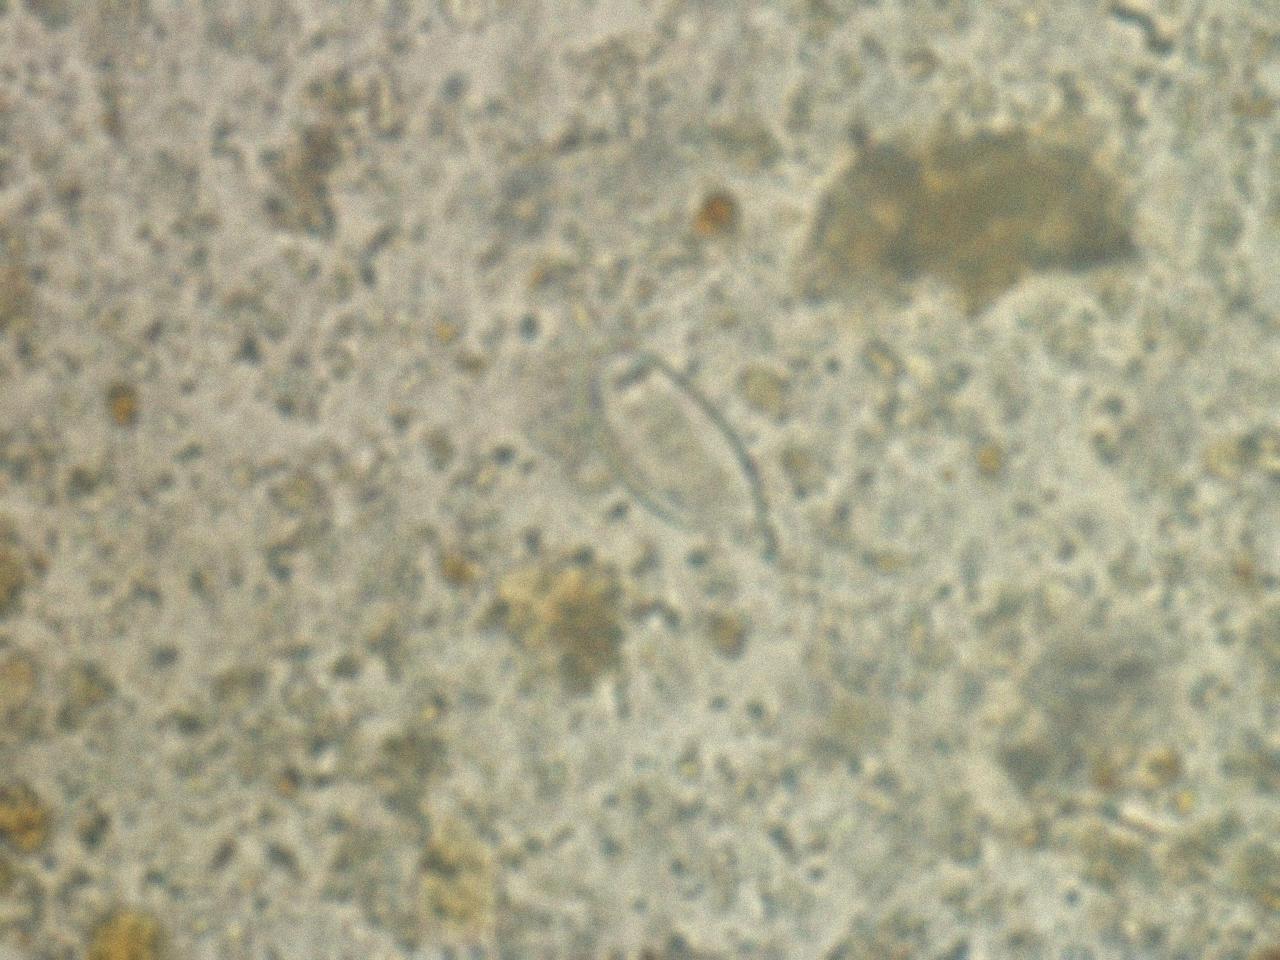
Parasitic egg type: Enterobius vermicularis